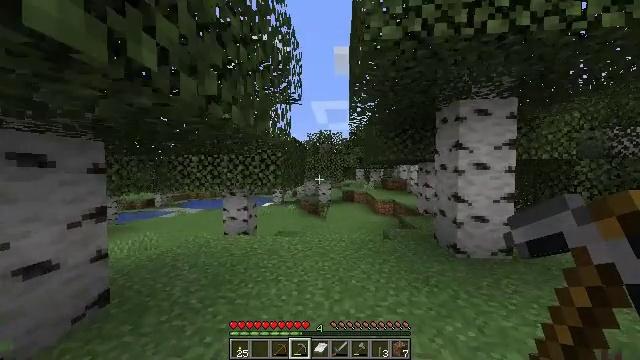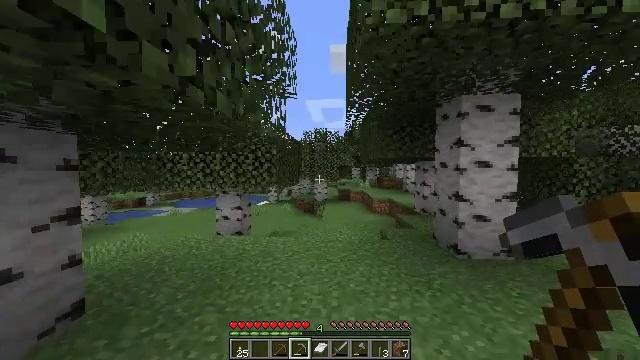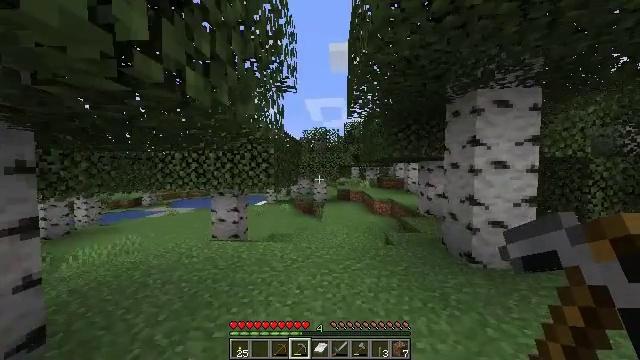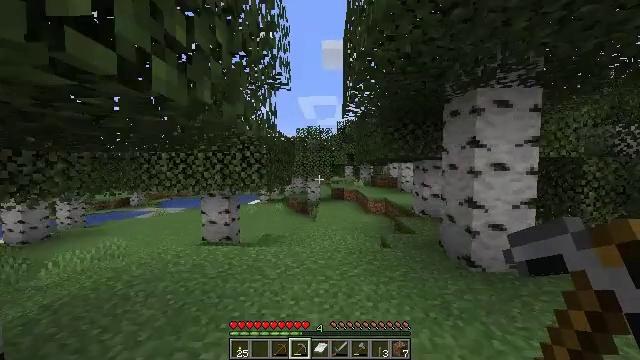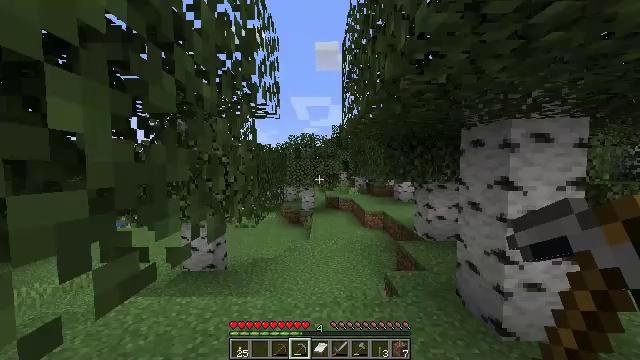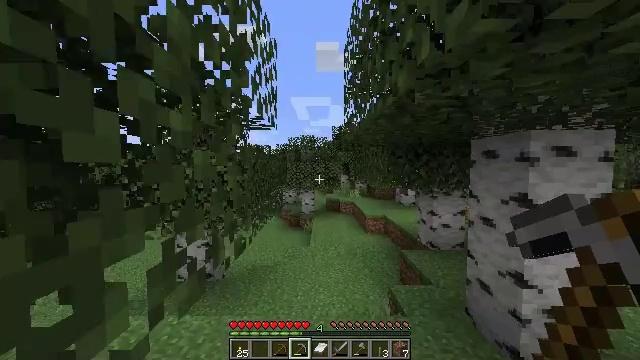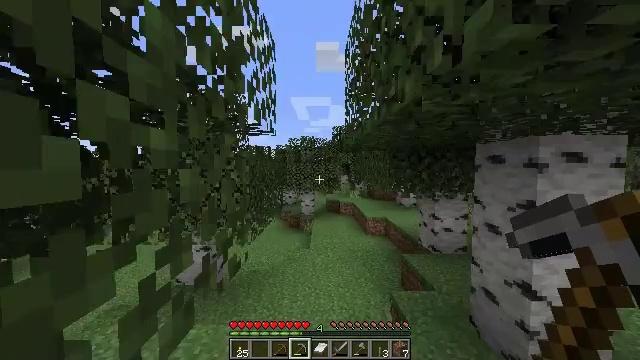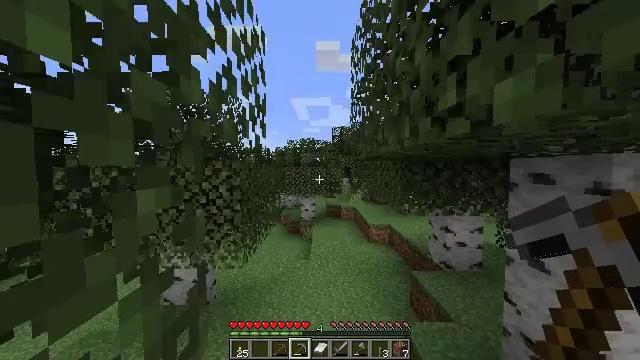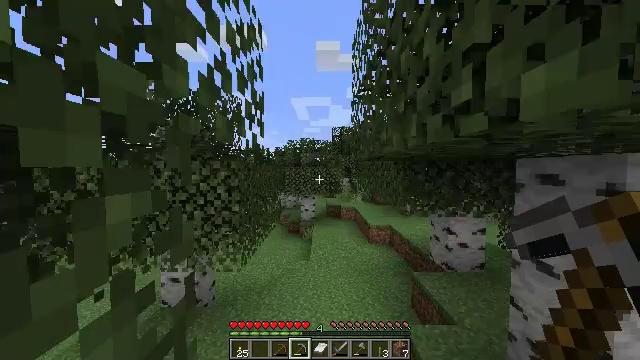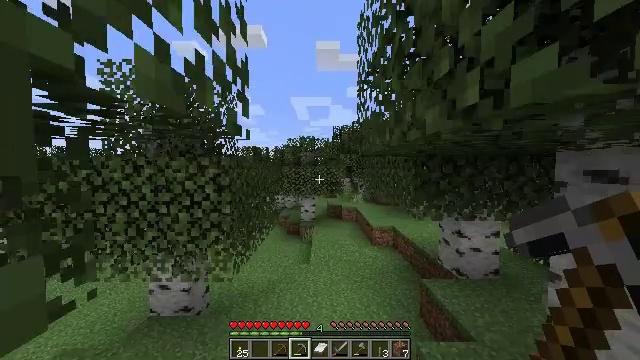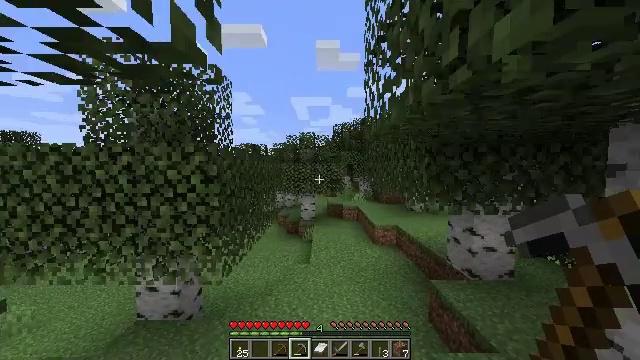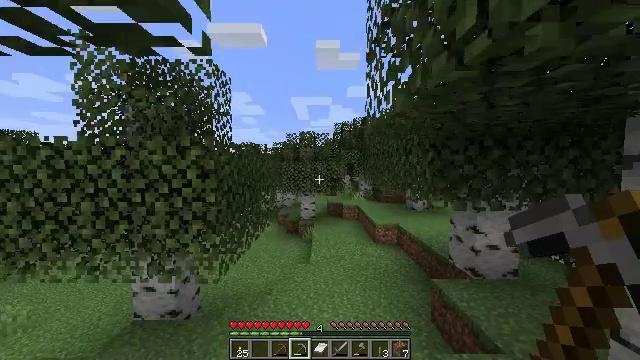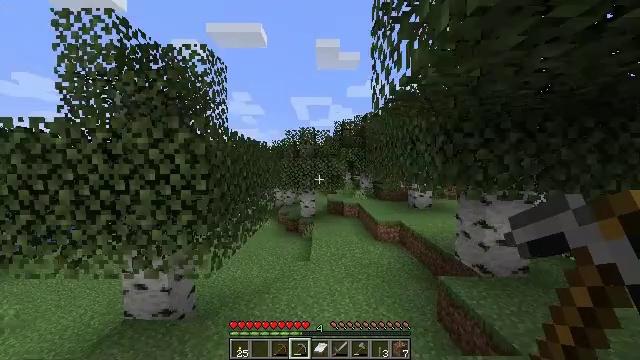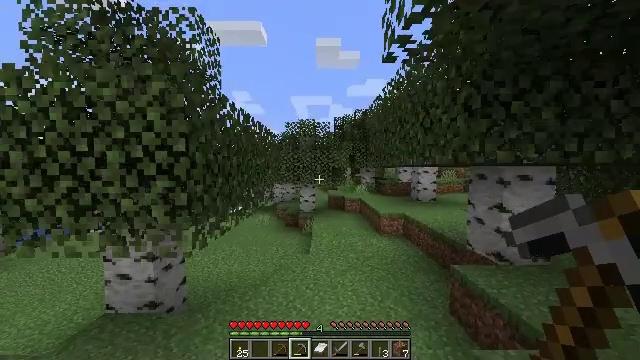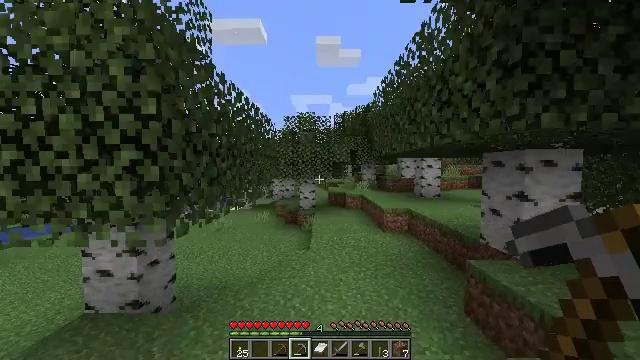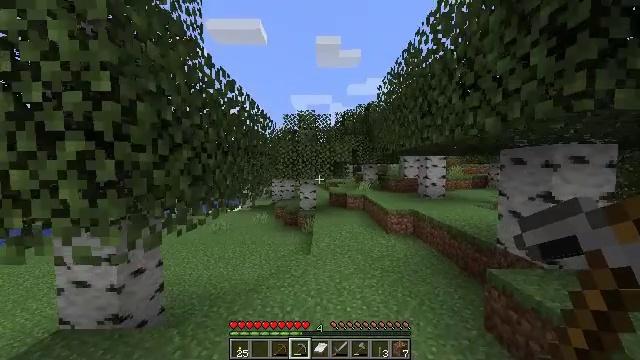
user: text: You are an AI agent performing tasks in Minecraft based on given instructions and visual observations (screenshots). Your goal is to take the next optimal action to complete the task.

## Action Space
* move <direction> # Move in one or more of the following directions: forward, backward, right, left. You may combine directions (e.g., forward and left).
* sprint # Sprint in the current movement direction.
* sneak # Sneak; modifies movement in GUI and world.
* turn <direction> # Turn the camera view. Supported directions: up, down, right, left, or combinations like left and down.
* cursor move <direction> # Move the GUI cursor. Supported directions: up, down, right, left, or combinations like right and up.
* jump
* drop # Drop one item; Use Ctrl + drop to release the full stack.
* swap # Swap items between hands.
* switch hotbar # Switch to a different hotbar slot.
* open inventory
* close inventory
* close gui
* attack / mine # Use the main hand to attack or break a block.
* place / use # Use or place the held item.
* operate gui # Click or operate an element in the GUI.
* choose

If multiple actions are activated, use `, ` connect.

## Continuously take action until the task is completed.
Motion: motion action
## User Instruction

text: Mine the sugar cane near rivers.
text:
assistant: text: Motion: move forward, sprint, turn right, jump
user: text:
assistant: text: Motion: move forward, sprint, jump
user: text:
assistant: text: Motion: move forward, sprint, turn right, jump
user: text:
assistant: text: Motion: move forward, sprint, turn right, jump
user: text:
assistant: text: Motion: move forward, sprint, jump
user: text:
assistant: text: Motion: move forward, sprint, jump
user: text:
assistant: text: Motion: move forward, sprint, jump
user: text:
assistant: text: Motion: move forward, sprint, jump
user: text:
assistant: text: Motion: move forward, sprint, jump
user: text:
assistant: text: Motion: move forward, sprint, jump
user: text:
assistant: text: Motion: move forward, sprint, jump
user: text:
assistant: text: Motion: move forward, sprint
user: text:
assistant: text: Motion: move forward, sprint
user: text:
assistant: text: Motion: move forward, sprint
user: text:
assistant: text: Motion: move forward, sprint
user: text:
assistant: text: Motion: move forward, sprint
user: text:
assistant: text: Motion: move forward, sprint
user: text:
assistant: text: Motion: move forward, sprint
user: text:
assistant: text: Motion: move forward, sprint
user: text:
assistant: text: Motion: move forward, sprint
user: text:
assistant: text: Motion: move forward, sprint
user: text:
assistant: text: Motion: move forward, sprint, turn right
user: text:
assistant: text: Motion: move forward, sprint, turn right
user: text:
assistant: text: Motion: move forward, sprint, turn right
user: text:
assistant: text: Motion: move forward, sprint, turn right
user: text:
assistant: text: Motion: move forward, sprint, turn right
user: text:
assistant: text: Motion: move forward, sprint, turn right
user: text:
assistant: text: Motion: move forward, sprint
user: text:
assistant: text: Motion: move forward, sprint
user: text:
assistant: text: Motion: move forward, sprint